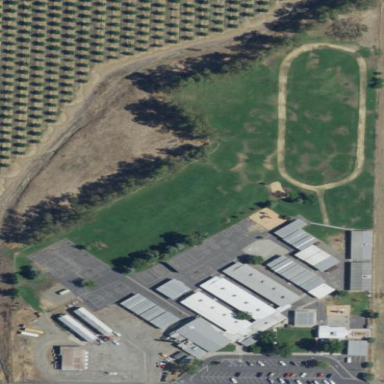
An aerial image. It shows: School.